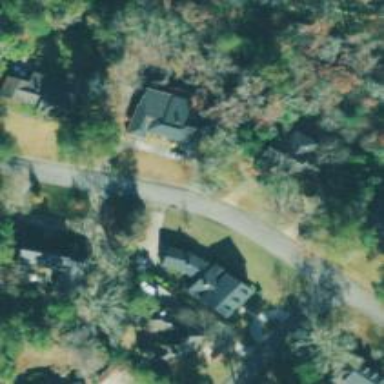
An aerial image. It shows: Residential road.